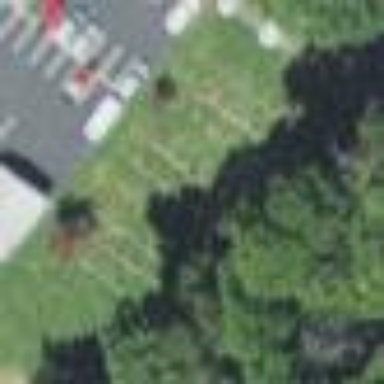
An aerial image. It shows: Cemetery.